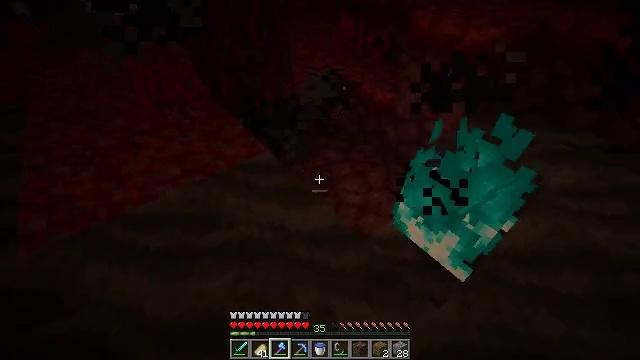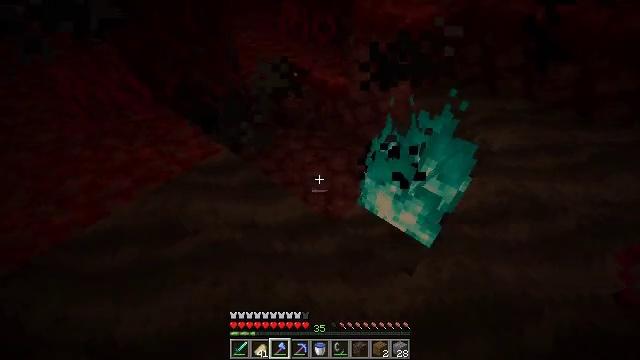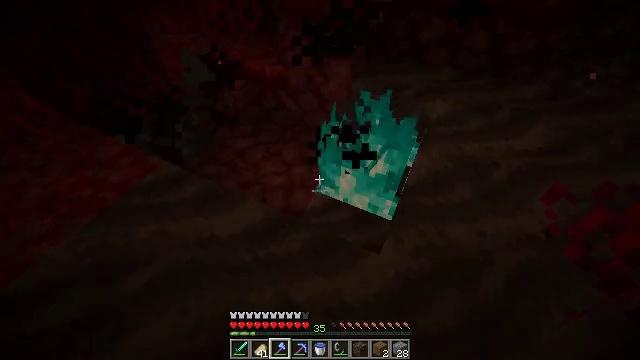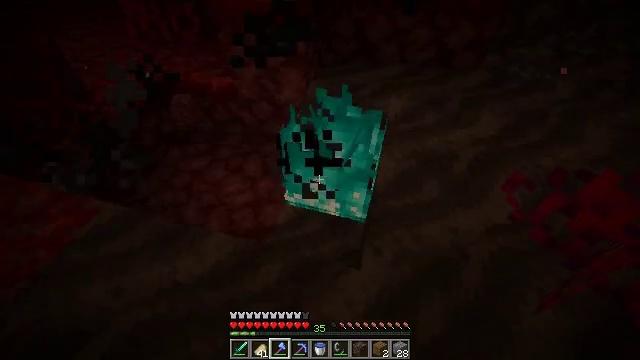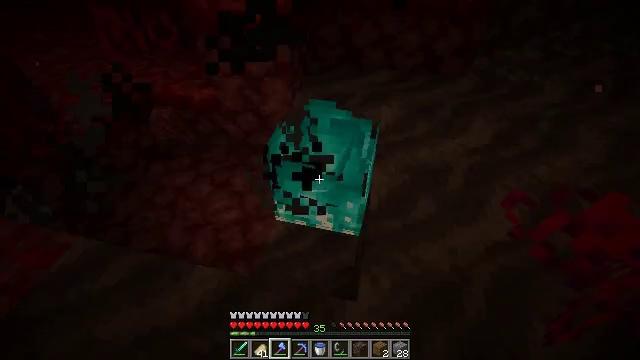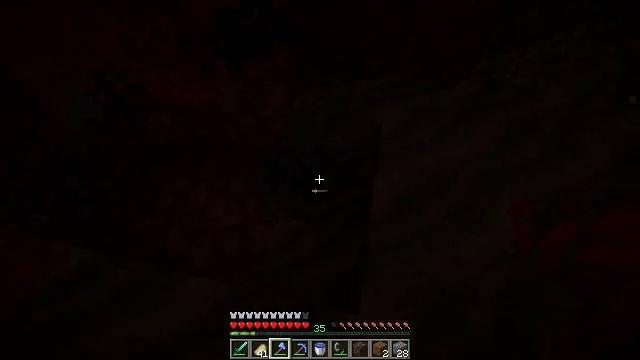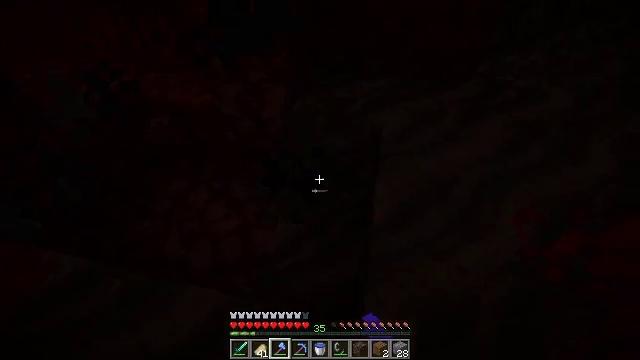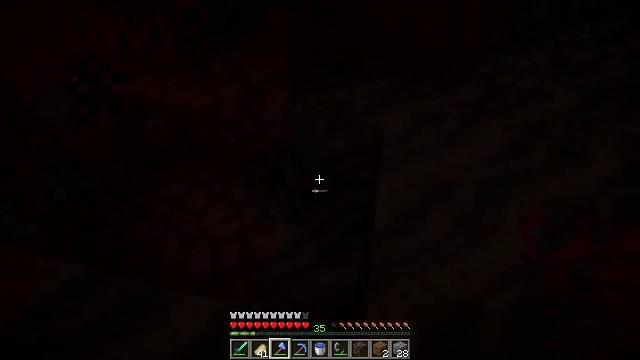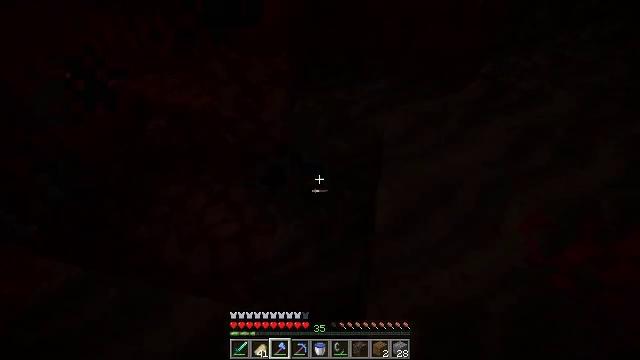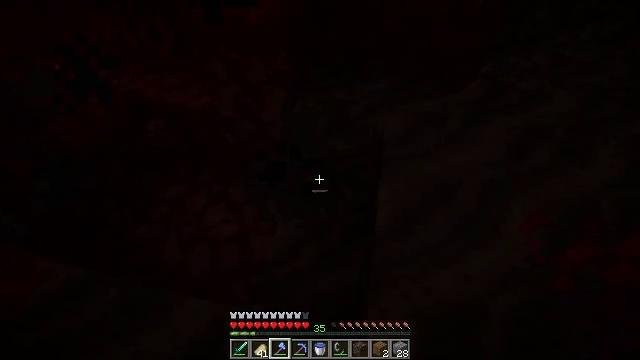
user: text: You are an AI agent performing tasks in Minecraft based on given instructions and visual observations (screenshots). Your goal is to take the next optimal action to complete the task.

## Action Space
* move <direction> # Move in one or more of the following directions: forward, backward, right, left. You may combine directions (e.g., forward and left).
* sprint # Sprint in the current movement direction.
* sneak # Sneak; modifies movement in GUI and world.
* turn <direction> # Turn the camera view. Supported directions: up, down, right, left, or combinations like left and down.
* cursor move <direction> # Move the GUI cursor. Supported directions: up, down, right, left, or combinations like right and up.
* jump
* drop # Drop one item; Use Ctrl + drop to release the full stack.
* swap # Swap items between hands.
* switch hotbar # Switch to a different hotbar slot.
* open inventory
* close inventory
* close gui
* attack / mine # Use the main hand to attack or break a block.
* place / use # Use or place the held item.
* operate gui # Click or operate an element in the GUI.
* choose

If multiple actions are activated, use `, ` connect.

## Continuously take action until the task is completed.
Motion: motion action
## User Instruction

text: Clear the area by removing soul fire.
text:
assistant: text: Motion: turn right and down
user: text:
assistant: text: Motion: move forward, turn right and down
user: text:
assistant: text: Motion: move forward, turn right
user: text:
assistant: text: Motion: move forward, turn right
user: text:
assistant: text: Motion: attack / mine
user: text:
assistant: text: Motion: attack / mine
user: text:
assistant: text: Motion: attack / mine
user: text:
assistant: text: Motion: attack / mine
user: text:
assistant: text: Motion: no_op
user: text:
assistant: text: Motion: no_op